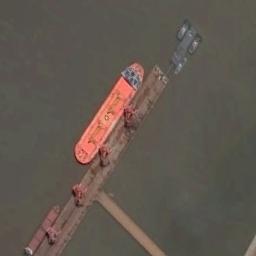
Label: ship